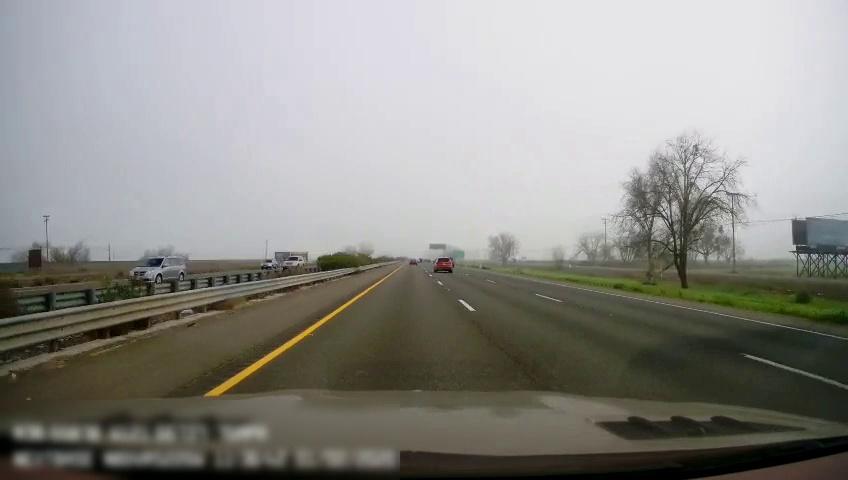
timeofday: Day
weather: Sunny
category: Drivable Space
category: Drivable Space
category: Vehicles | SUV
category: Vehicles | SUV
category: Vehicles | SUV
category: Vehicles | SUV
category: Lanes | Current Lane
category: Lanes | Current Lane
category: Lanes | Alternate Lane
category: Lanes | Alternate Lane